Question: I was working with 'attr()'
from the last few months and I'm new to jQuery. I was taking references from <URL> website and I saw this :
'''
<div>Zero-th <span></span></div>
<div>First <span></span></div>
<div>Second <span></span></div>
$("div")
.attr( "id", function( arr ) {
return "div-id" + arr;
})
.each(function() {
$( "span", this ).html( "(id = '<b>" + this.id + "</b>')" );
});
'''
I don't get this thing can anybody explain it? What is the 'this' variable and how are these id's incrementing?
The Output

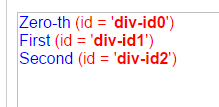
Answer: The function you pass to the 'attr' function as the second parameter receives the index position of the element it is currently matching. The 'arr' argument of that function is actually the index of the element. So the first will be '0', the second '1' and so on.
It is this index that is used to assemble the new 'id' attribute for the elements.
Reference: <URL>
> '.attr( attributeName, function )'
The name of the attribute to set. Type: Function( Integer index, String attr )
A function returning the value to set. this is the current element. Receives the index position of the element in the set and the old attribute value as arguments.
In your 'each' command, the callback receives the item currently being iterated over. This item is represented by the 'this' variable. You could also specify a different variable to use other than 'this' by naming the argument in the callback:
'''
.each(function(the_element) {
$( "span", the_element ).html( "(id = '<b>" + the_element.id + "</b>')" );
});
'''
By naming the first augment in the callback 'the_element' we can now use that variable to represent the current element - this is exactly the same as using the 'this' variable we are only being more specific with regard to the name we want to use.